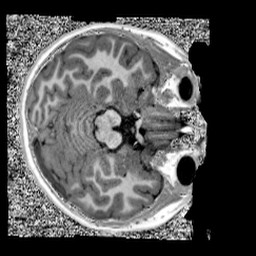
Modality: UNIT1
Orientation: axial
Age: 11
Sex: female
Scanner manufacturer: siemens
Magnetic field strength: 3 T
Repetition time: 4 s
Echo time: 0.00303 s